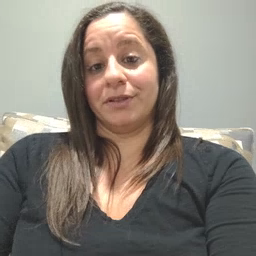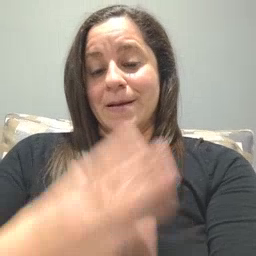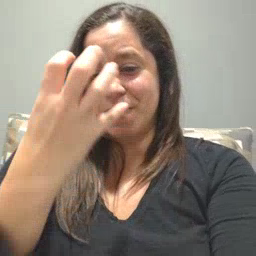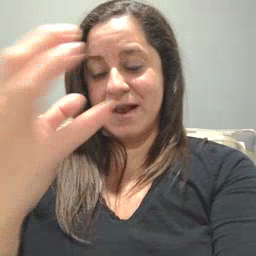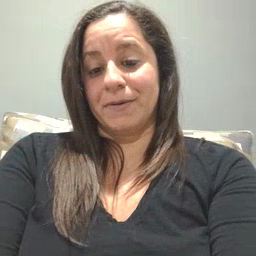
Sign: mad